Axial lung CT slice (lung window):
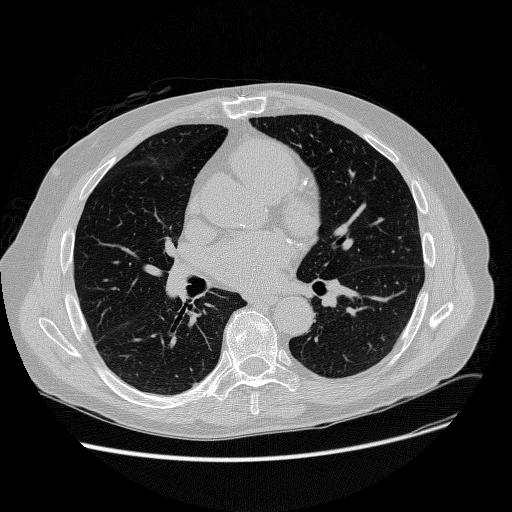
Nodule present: no